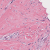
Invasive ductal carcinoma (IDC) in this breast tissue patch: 0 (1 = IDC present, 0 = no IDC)